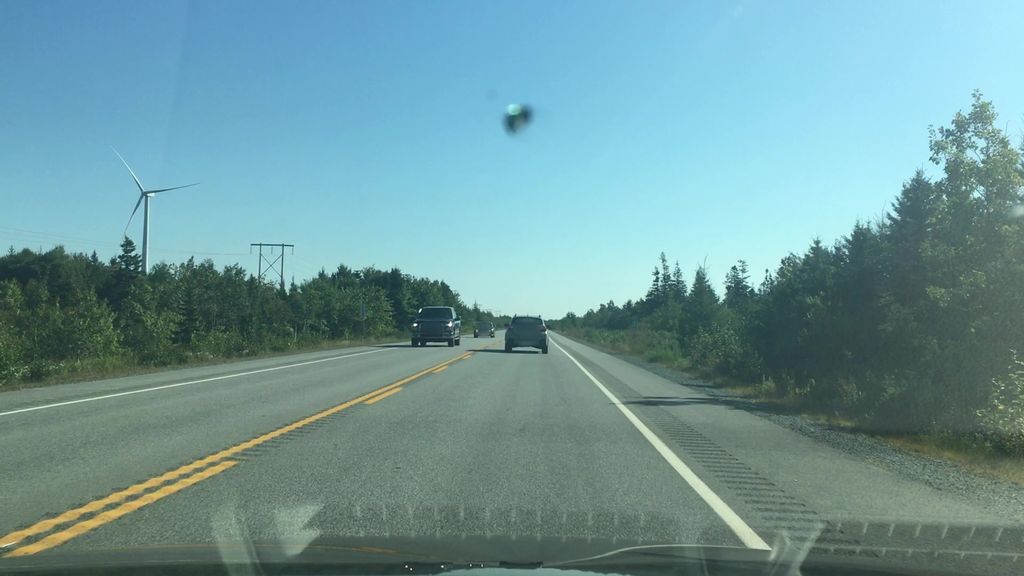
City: halifax